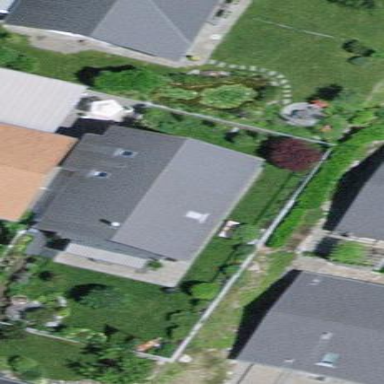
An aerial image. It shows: Residential building.